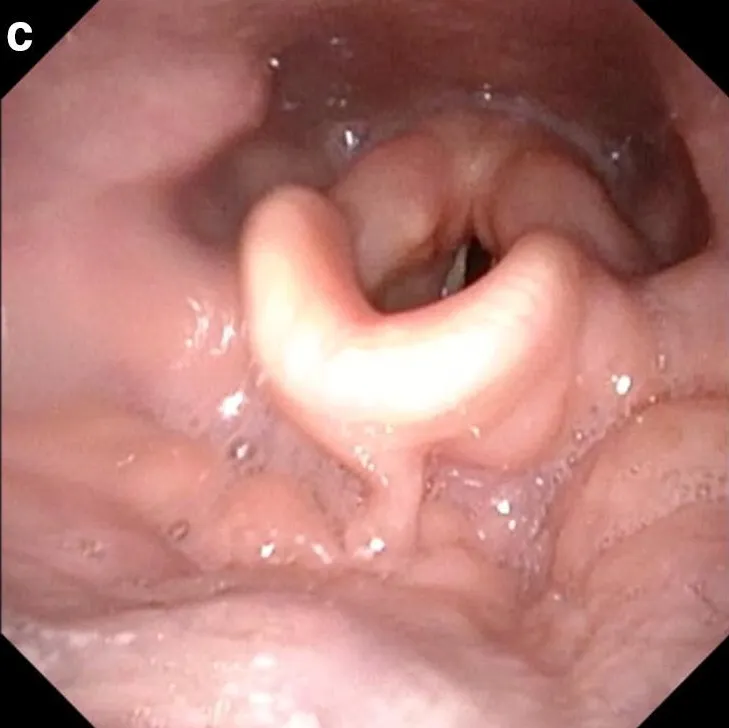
Significant improvement in edema and symptoms 2 weeks after rituximab (c).
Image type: endoscopy (airway_endoscopy)